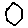
Label: hexagon